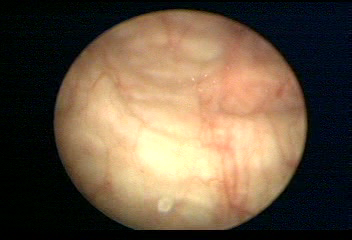
Modality: WLC
Class: Normal mucosa
Bladder cancer association: No